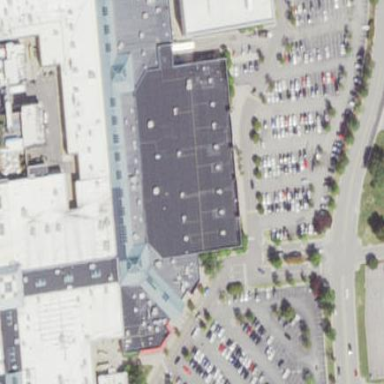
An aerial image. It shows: Department store.